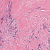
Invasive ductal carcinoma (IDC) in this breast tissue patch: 1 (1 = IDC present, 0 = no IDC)